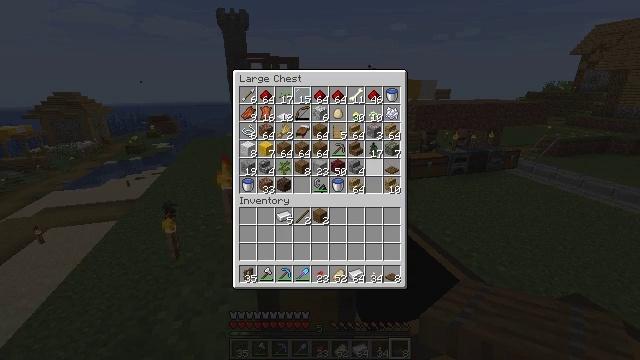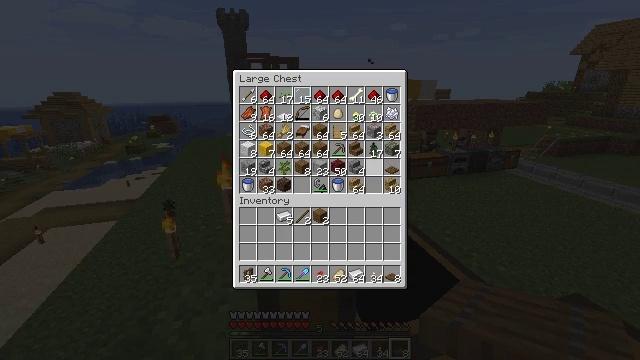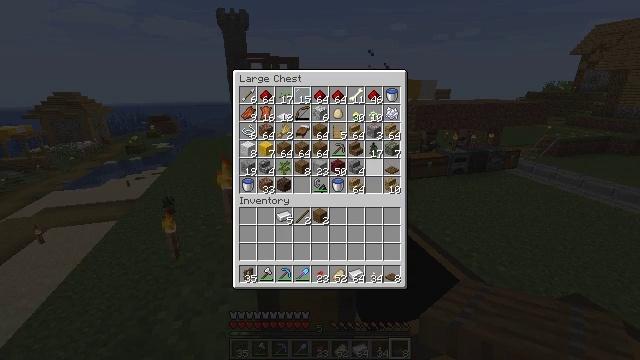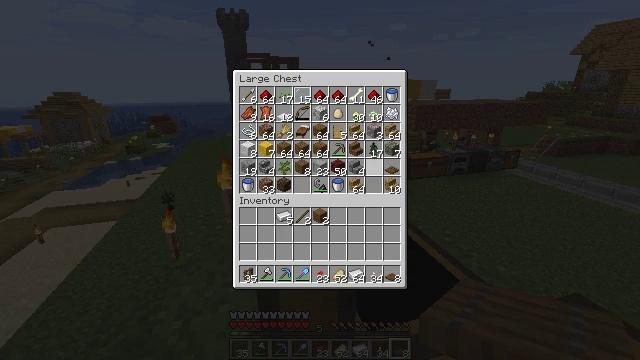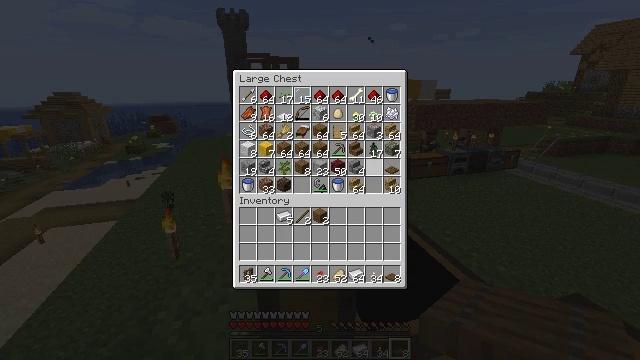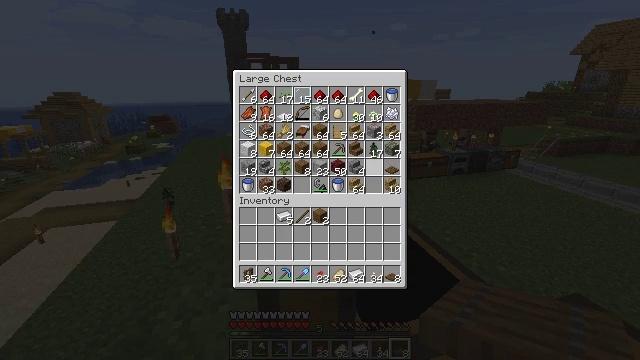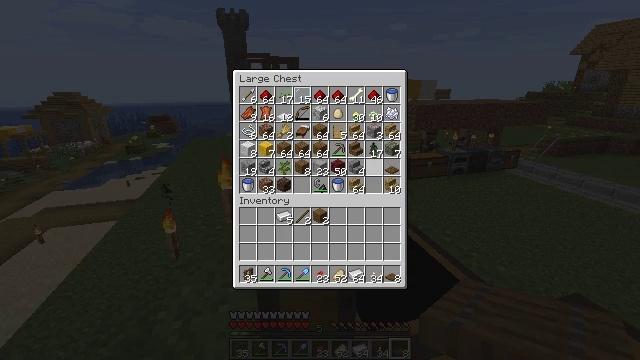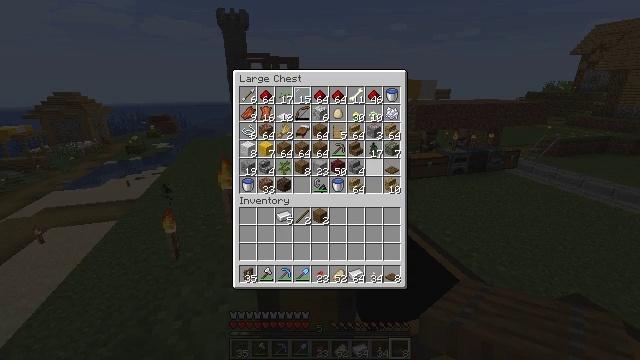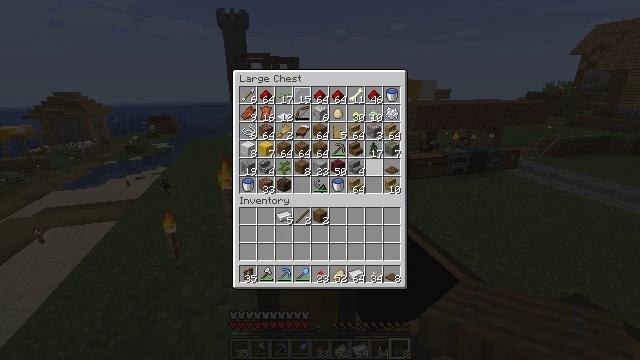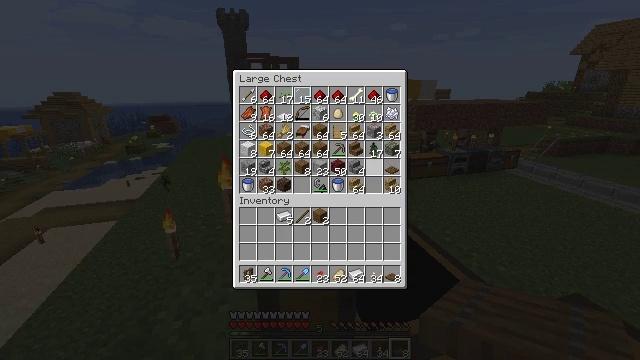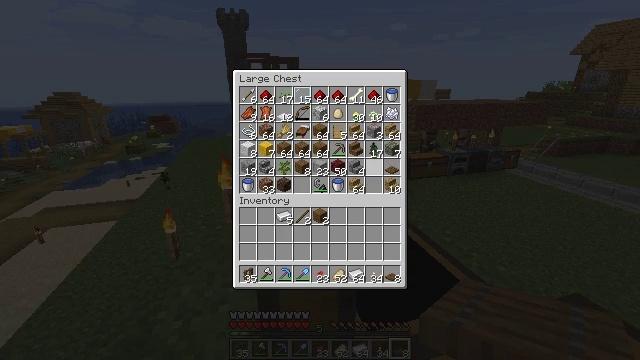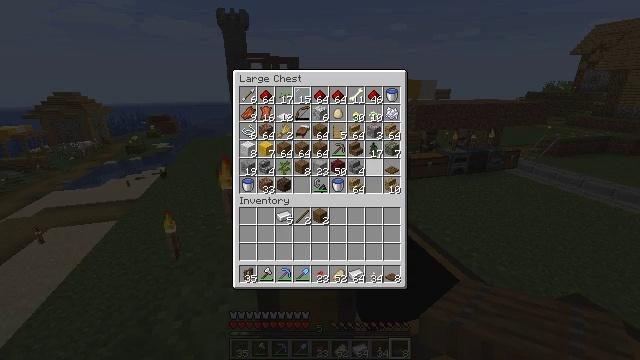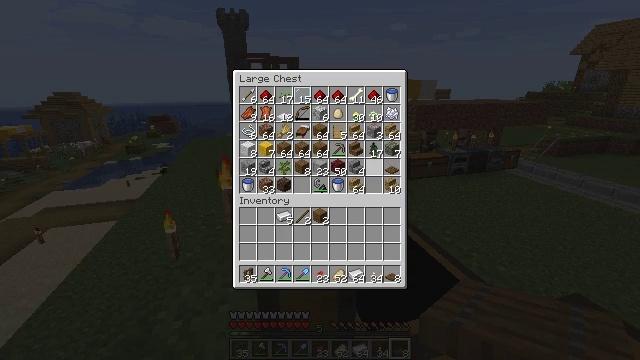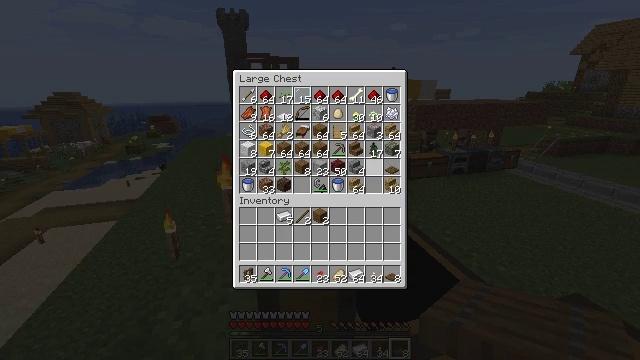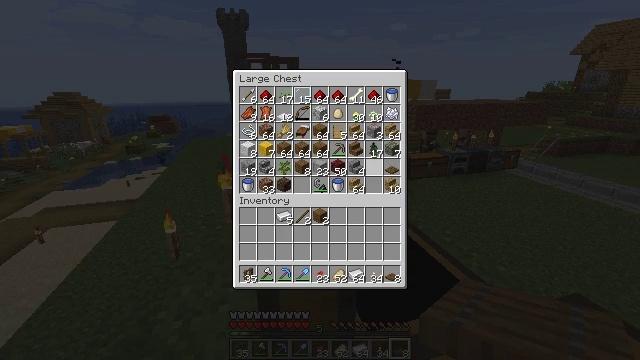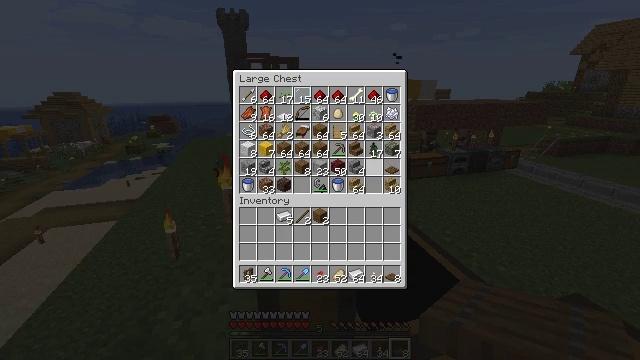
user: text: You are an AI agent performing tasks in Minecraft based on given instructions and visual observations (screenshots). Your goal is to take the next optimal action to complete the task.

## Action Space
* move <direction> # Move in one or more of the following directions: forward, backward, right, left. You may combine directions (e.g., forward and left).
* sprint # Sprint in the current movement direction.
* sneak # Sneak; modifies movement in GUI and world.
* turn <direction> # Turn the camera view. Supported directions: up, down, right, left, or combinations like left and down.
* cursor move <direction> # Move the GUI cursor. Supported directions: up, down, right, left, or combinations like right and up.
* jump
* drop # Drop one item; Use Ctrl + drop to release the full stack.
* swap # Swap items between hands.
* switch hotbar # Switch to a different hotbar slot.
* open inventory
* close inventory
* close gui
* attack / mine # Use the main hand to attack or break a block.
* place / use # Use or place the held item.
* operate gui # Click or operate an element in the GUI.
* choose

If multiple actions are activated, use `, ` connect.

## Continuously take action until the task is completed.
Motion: motion action
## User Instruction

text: Assemble sticks and spruce planks to get a spruce fence gate.
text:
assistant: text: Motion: sneak
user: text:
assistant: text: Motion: sneak
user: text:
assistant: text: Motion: sneak
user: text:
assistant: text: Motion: sneak
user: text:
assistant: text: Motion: sneak
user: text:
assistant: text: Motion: sneak
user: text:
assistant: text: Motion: sneak
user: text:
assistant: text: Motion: sneak
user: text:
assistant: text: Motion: sneak
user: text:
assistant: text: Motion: sneak
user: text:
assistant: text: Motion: sneak
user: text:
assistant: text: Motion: sneak
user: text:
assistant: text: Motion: sneak
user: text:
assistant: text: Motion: sneak
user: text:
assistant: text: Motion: sneak
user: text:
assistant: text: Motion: sneak
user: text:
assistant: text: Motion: sneak
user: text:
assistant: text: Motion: sneak
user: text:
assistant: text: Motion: sneak
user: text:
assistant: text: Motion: sneak
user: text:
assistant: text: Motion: sneak
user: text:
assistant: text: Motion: sneak
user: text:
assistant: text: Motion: sneak
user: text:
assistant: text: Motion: sneak
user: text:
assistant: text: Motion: sneak
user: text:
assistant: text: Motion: sneak
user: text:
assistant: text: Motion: sneak
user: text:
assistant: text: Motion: sneak
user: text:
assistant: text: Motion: sneak
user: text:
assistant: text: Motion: sneak